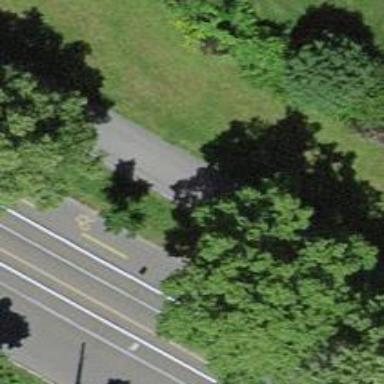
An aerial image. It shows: Tree-lined avenue.